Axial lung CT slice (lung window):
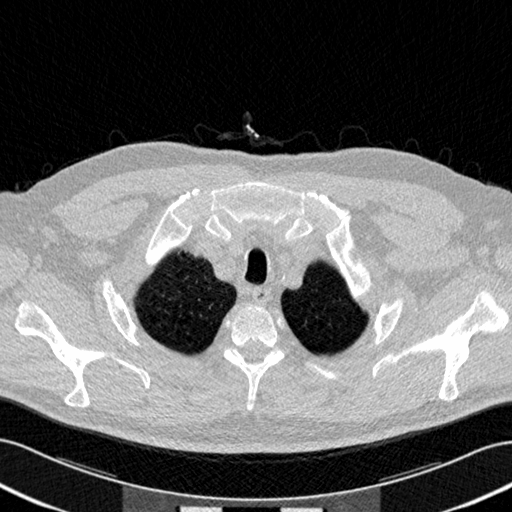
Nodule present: no